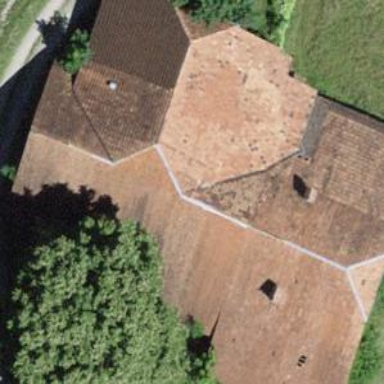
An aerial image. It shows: Farm building.